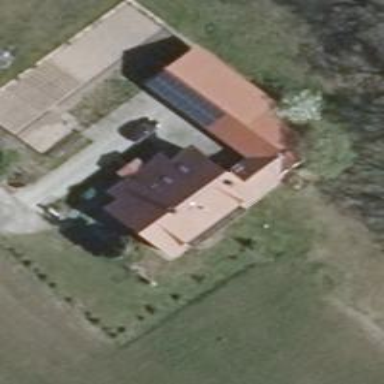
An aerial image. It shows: House with flat red roof.